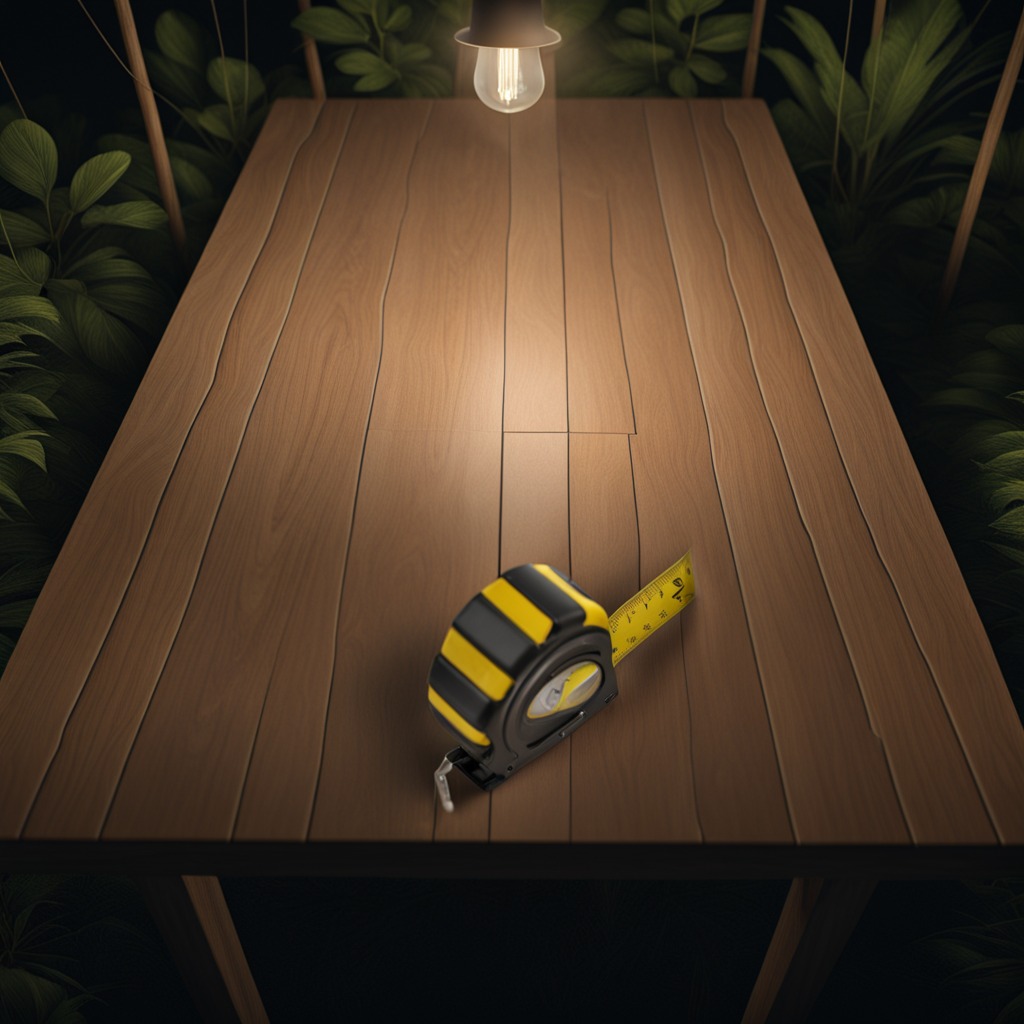
A measuring tape is lying on the wooden table.